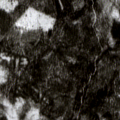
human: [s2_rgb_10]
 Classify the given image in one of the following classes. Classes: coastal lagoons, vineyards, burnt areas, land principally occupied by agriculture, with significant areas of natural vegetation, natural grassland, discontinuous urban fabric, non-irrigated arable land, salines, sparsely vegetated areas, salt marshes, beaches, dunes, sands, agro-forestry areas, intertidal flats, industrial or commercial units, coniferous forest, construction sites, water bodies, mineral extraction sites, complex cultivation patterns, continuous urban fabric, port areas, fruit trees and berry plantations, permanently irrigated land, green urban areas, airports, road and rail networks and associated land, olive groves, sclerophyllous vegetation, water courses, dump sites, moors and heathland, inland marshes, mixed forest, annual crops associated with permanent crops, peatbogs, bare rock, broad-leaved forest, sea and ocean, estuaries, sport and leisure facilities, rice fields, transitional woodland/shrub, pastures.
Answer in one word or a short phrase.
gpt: coniferous forest, mixed forest, transitional woodland/shrub